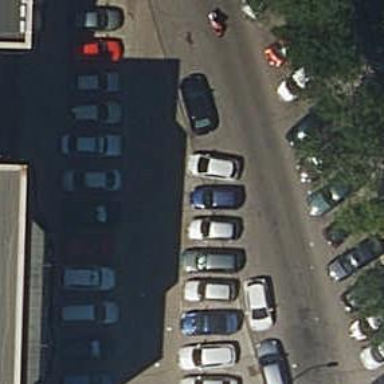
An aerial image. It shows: Parking available on the street side.